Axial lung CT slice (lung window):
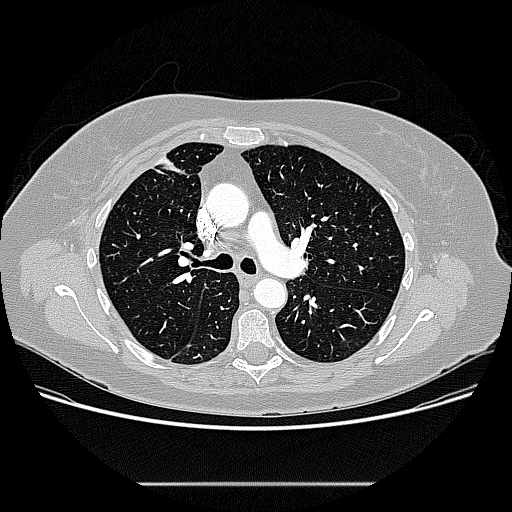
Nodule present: no